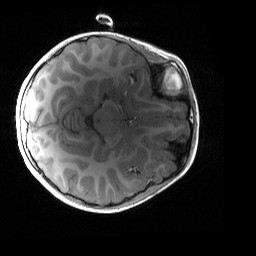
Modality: T1w
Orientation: axial
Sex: female
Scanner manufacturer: siemens
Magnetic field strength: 3 T
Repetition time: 1.9 s
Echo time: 0.00243 s